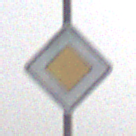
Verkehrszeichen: Vorfahrtsstrasse
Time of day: MorningAfternoon
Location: Outdoor (Nature)
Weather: PartlyCloudy
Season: NotSpecified
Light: Natural